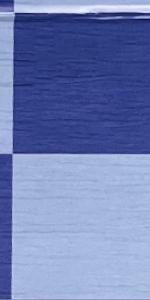
Label: Empty